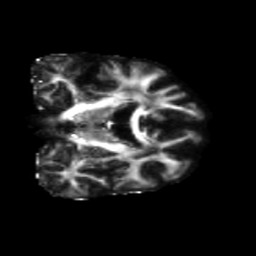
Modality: FA
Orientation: coronal
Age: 73
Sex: female
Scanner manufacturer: siemens
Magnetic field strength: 3 T
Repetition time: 5.47 s
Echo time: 0.0854 s